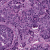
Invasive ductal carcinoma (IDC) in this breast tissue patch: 1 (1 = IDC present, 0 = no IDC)